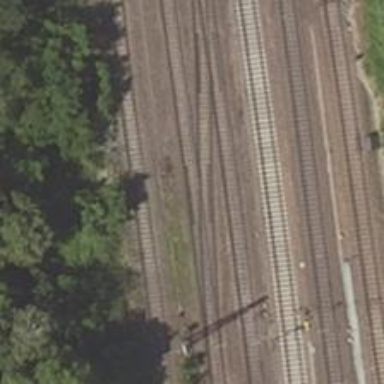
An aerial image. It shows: Railway track.